Field crop: maize
Growth stage: 2
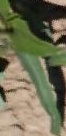
Species: maize